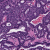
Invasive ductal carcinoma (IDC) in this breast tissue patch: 1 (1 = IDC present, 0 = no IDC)